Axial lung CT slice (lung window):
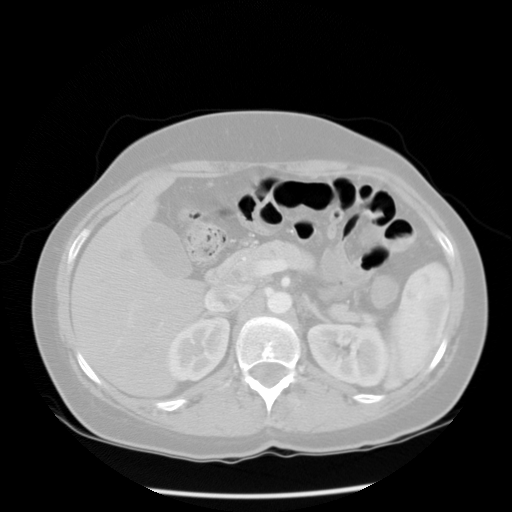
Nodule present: no